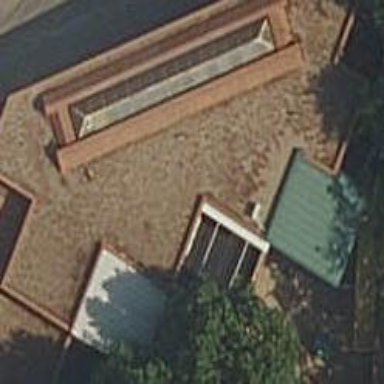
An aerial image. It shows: Kindergarten.